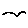
Label: bird